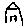
Label: house